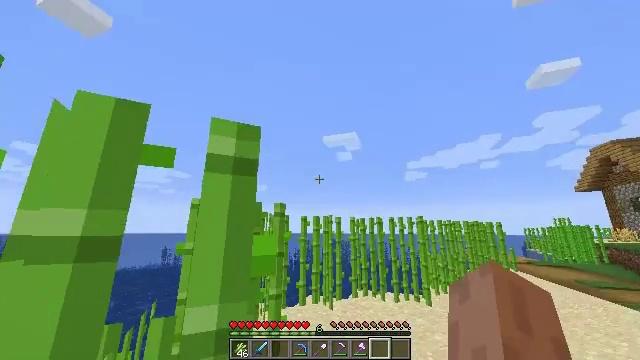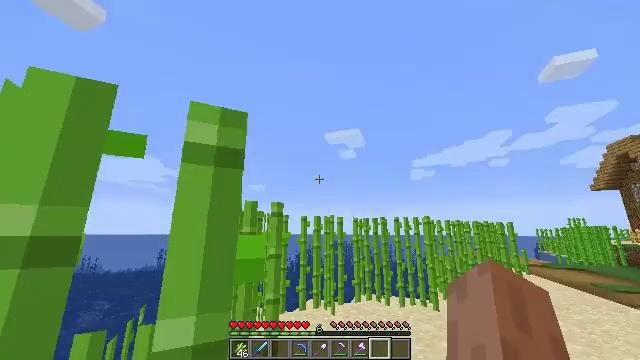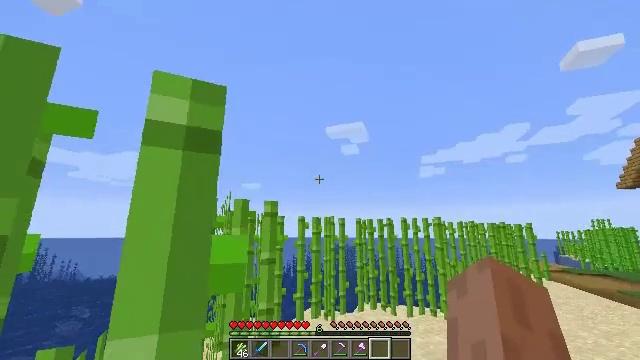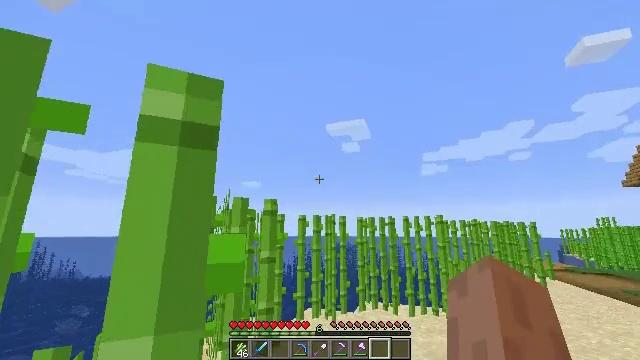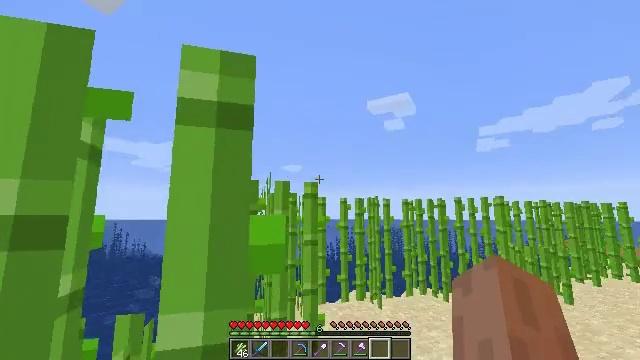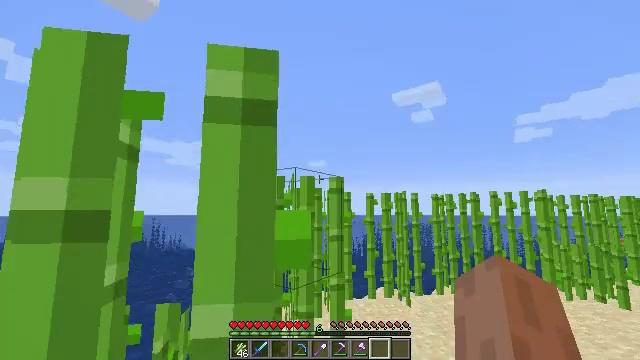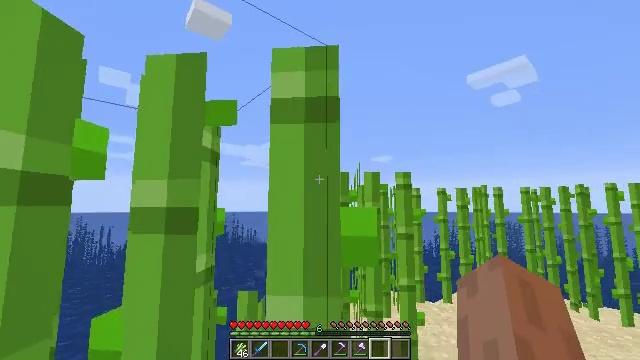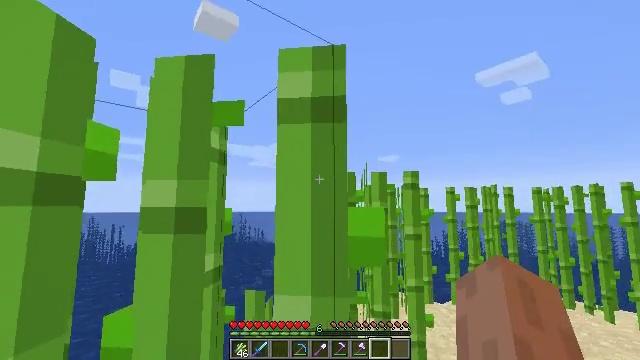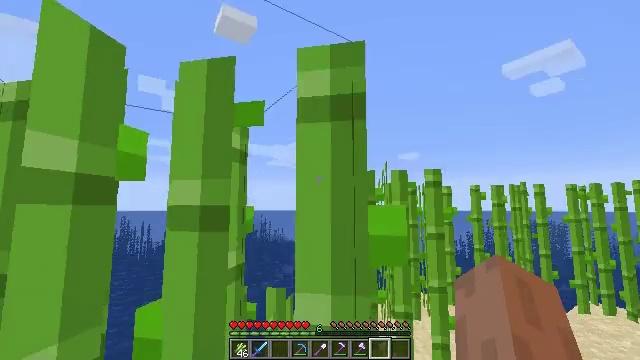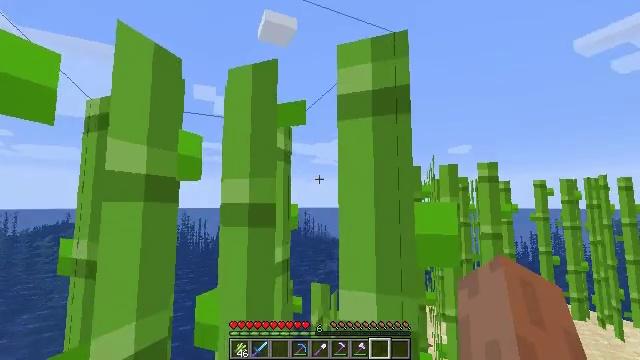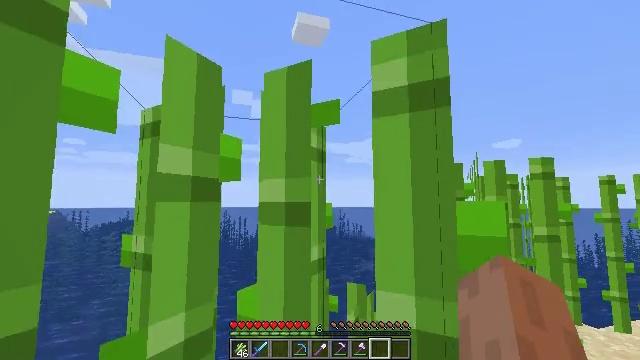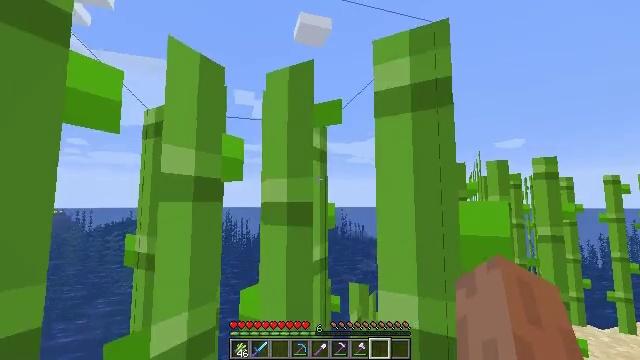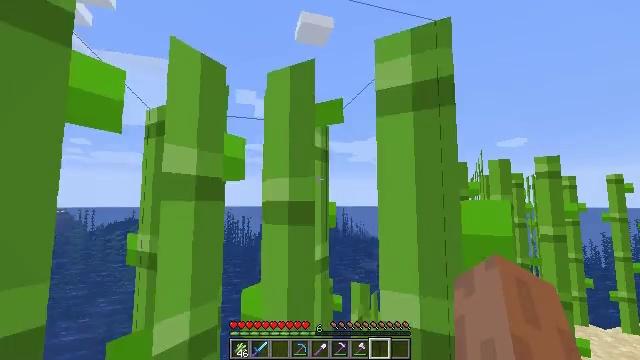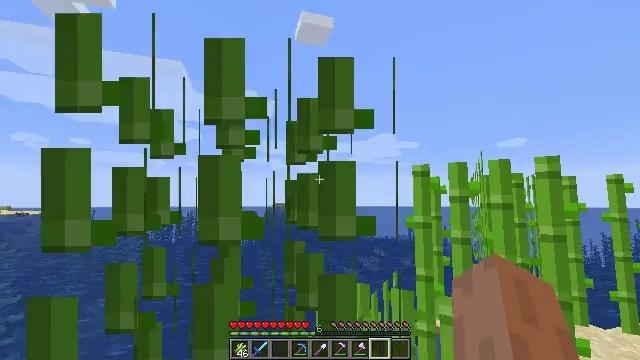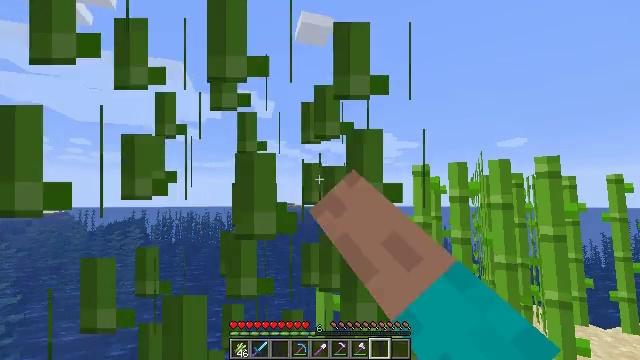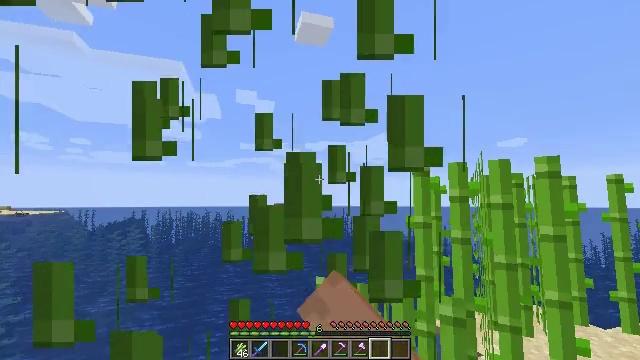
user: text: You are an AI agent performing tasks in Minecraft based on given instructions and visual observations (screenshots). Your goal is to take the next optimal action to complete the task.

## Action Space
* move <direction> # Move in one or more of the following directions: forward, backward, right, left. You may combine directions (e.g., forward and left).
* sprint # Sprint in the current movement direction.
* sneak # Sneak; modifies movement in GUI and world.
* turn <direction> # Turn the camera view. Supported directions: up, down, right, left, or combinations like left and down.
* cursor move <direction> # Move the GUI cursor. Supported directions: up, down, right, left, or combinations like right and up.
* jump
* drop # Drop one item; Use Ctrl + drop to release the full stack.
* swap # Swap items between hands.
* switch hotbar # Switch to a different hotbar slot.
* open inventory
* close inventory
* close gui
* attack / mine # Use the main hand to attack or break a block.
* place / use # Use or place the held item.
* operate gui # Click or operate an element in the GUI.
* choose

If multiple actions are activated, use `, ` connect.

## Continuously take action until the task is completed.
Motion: motion action
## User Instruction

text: Gather sugar cane for crafting.
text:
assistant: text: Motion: no_op
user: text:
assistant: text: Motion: no_op
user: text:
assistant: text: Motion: no_op
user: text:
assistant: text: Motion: turn left and down
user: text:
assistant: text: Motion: turn left and down
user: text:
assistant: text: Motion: turn left
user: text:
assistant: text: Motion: turn left
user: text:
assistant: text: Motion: turn left
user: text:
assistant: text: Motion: turn left
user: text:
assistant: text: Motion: turn left
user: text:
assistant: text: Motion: no_op
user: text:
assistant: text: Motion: no_op
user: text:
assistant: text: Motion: attack / mine
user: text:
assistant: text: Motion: attack / mine
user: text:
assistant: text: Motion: attack / mine
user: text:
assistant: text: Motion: no_op
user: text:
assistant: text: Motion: no_op
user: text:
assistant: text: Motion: move forward
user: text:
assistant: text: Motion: move forward
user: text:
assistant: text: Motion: move forward, turn right and down
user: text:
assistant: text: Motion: move forward, turn right and down
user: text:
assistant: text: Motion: move forward, turn right and down
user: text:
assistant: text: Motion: move forward, turn right and down
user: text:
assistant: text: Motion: move forward, turn right and down
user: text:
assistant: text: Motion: move forward, turn right
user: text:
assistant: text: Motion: move forward, turn right
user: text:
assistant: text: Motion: move forward, turn right
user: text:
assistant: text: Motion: move forward, turn right
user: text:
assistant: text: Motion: move forward, turn right
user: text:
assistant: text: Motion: move forward, attack / mine